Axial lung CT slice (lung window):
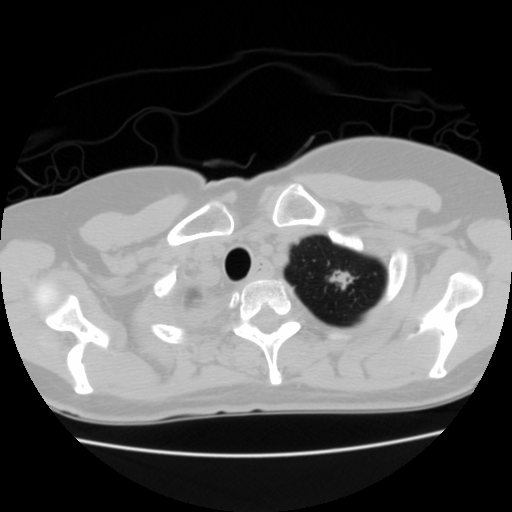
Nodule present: yes
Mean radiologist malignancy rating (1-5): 4.5